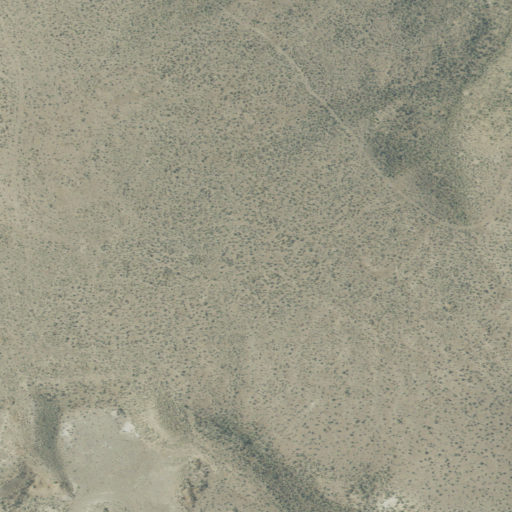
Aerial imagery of mountain in Oregon named Sand Hill containing shrub and grassland